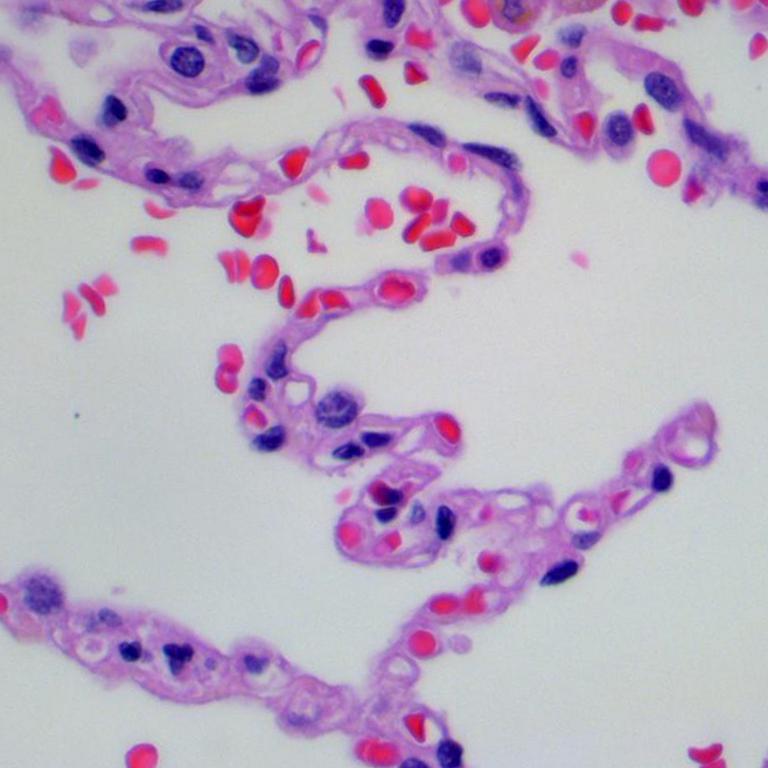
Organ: lung
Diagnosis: benign